Question: I am using checkbox in my app, in some devices like Redmi 1S,micromax Yureka, sony xperia L etc it works fine but for micromax Canvas 4 and other small screen size mobiles of samsung the checkbox text enters or merge into the checkbox. Is their any solution...
'''
<LinearLayout
android:layout_width="fill_parent"
android:layout_height="fill_parent"
android:layout_weight="1.0"
android:orientation="vertical" >
<requestFocus />
<requestFocus />
<CheckBox
android:id="@+id/checkBox1"
android:layout_width="wrap_content"
android:layout_height="wrap_content"
android:layout_weight="0.46"
android:button="@drawable/selecter"
android:layout_marginLeft="20dp"
android:textSize="@dimen/question_size"
android:paddingLeft="10dp"
android:textColor="#fff"
android:textStyle="bold"
android:layout_alignParentRight="true"
/>
<CheckBox
android:id="@+id/checkBox2"
android:layout_width="wrap_content"
android:layout_height="wrap_content"
android:layout_weight="0.46"
android:textSize="@dimen/question_size"
android:layout_marginLeft="20dp"
android:paddingLeft="10dp"
android:layout_alignParentRight="true"
android:button="@drawable/selecter"
android:textColor="#fff"
android:textStyle="bold"
/>
<CheckBox
android:id="@+id/checkBox3"
android:layout_width="wrap_content"
android:layout_height="wrap_content"
android:layout_weight="0.46"
android:textSize="@dimen/question_size"
android:layout_marginLeft="20dp"
android:button="@drawable/selecter"
android:textColor="#fff"
android:paddingLeft="10dp"
android:textStyle="bold"
/>
<CheckBox
android:id="@+id/checkBox4"
android:layout_width="wrap_content"
android:layout_height="wrap_content"
android:layout_weight="0.46"
android:textSize="@dimen/question_size"
android:layout_marginLeft="20dp"
android:button="@drawable/selecter"
android:textColor="#fff"
android:paddingLeft="10dp"
android:textStyle="bold"
/>
</LinearLayout>
'''

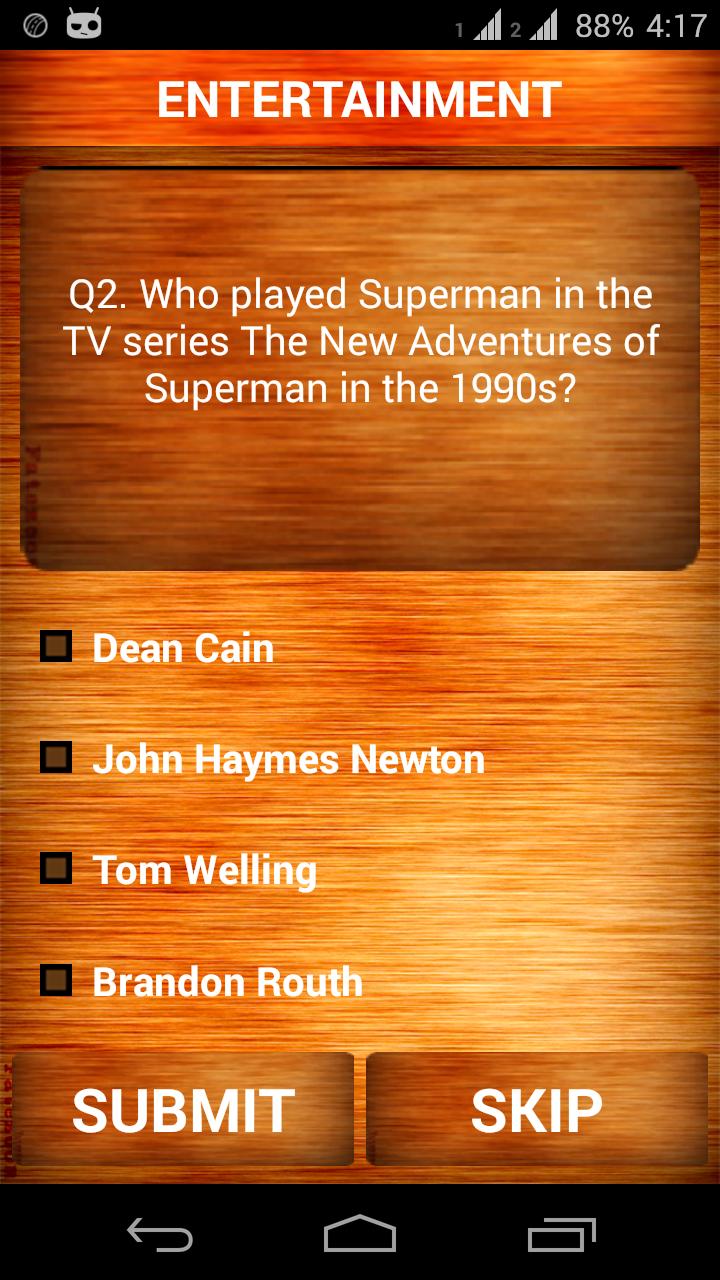
Answer: To your checkbox add 'android:paddingLeft="@dimen/space_checkbox"'
Based on where you need the right dimensions you need to set the value in the correct values file. For example
'''
<resources>
<dimen name="space_checkbox">20dp</dimen>
</resources>
'''
'''
<resources>
<dimen name="space_checkbox">10dp</dimen>
</resources>
'''